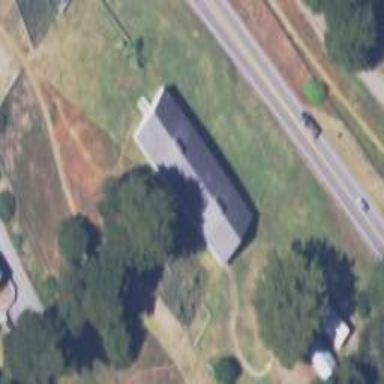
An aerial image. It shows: Barn.